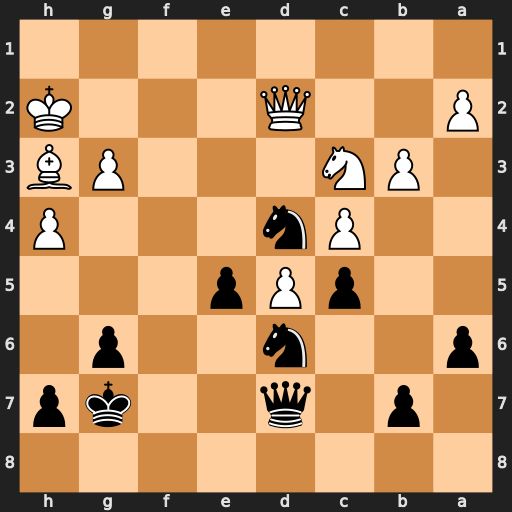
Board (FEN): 8/1p1q2kp/p2n2p1/2pPp3/2Pn3P/1PN3PB/P2Q3K/8
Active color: b
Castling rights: -
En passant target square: -
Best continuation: Nf3+ Kg2 Qxh3+ Kxh3 Nxd2